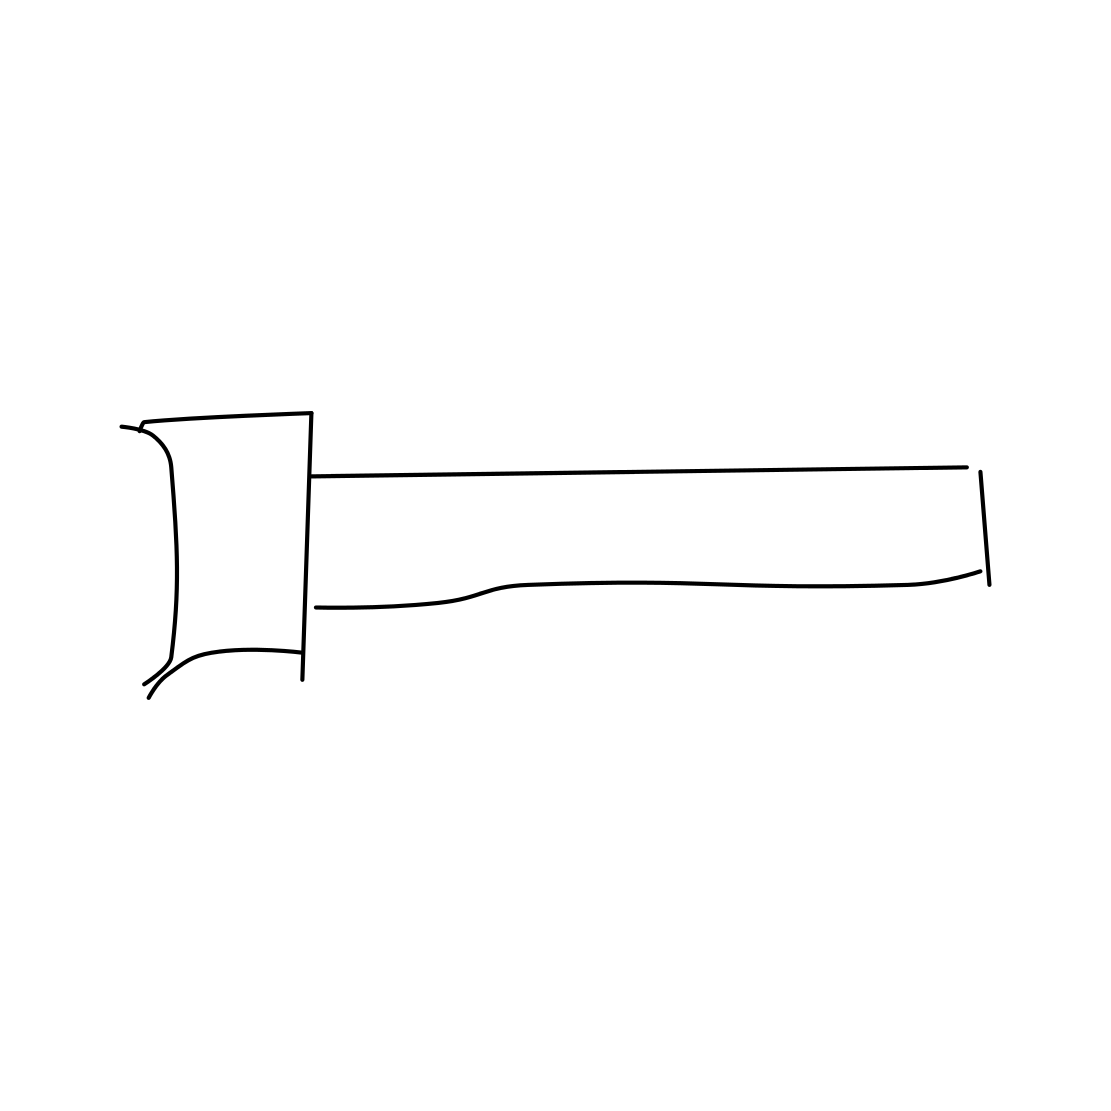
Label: flashlight